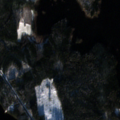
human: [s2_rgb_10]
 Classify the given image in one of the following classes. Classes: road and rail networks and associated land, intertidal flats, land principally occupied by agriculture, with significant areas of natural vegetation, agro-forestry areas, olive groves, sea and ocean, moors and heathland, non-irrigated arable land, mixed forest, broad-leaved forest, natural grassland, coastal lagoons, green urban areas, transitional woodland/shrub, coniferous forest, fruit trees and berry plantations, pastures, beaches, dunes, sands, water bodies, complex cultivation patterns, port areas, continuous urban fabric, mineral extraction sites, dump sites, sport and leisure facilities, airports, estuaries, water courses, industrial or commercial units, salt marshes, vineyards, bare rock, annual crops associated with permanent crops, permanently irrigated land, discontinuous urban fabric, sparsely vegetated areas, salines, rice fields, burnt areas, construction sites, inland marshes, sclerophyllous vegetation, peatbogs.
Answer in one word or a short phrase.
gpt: coniferous forest, mixed forest, water bodies